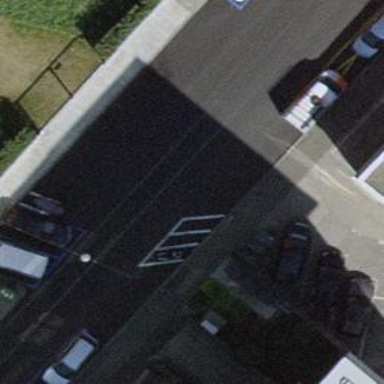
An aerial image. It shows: Motorcycle parking area.